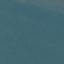
Land use / land cover class: SeaLake